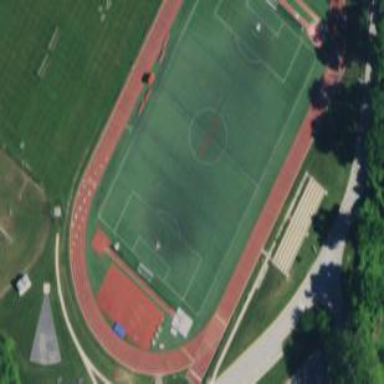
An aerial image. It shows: Artificial turf lacrosse pitch for leisure and sports activities.